Field crop: tomato
Growth stage: 2
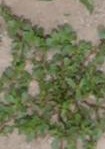
Species: portulaca